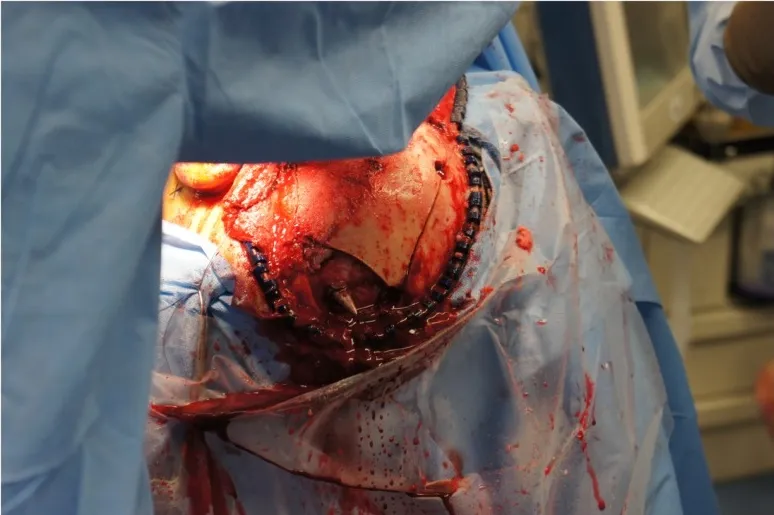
View of the second, smaller craniotomy was formed directly surrounding the tip of the harpoon, allowing the bone to be removed by sliding it upward and posteriorly along the path of the projectile.
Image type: medical_photograph (other_medical_photograph)